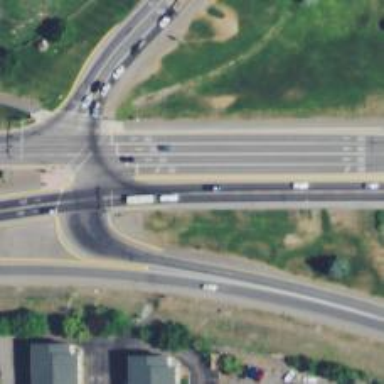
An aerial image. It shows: This image shows trunk highway that functions as expressway.